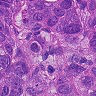
Metastatic tissue present: yes